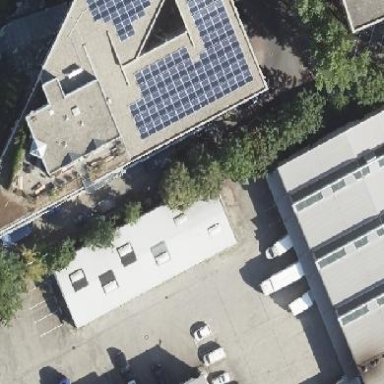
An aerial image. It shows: Commercial building.